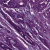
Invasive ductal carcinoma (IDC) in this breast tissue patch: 1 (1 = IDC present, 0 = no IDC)